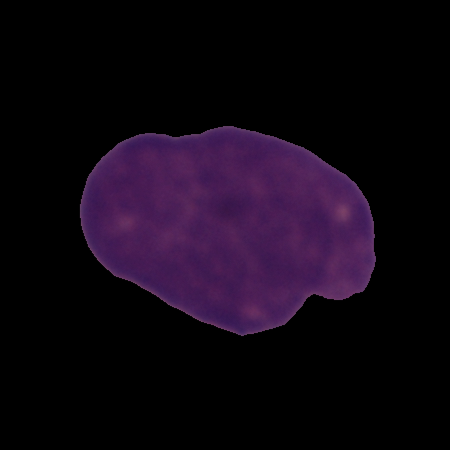
Label: cancer